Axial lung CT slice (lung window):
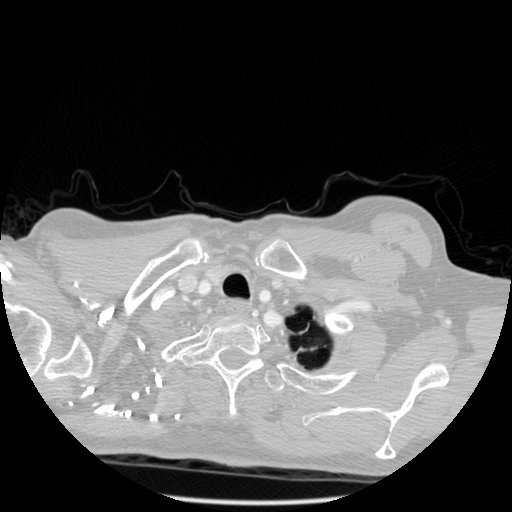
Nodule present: no